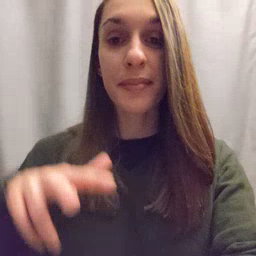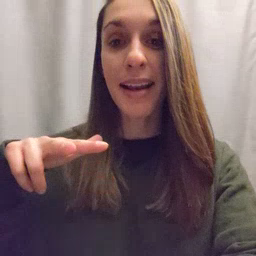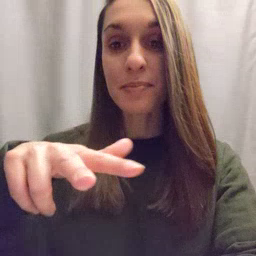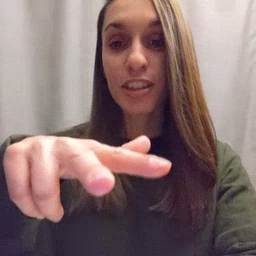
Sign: helicopter